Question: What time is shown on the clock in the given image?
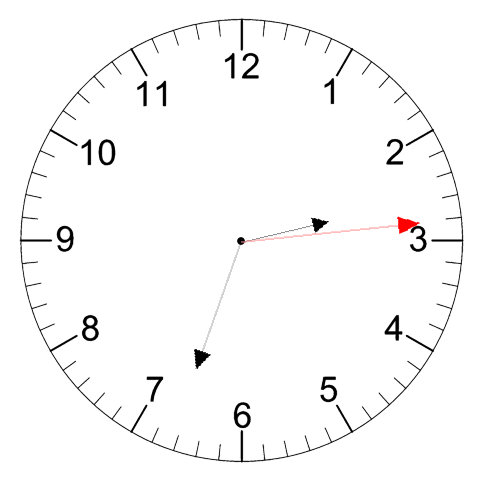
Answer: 02:33:14